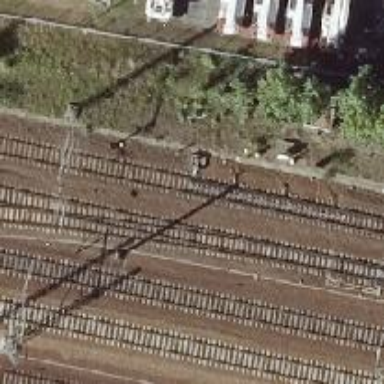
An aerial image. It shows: Railway with electrified contact lines.